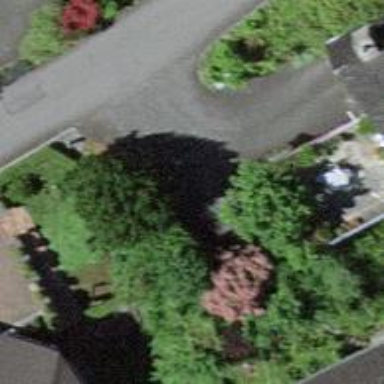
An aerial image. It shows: Driveway.